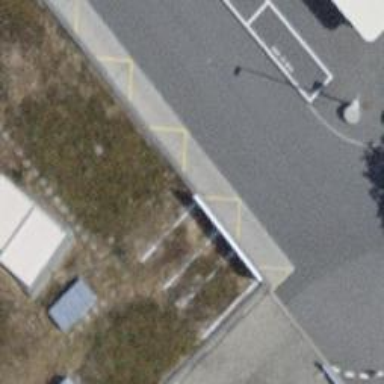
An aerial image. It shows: Bus stop with platform for public transport.